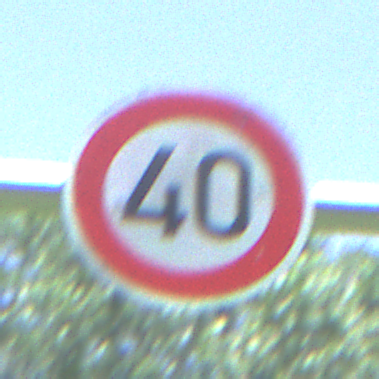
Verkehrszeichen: Geschwindigkeit40
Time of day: Midday
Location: Outdoor (Nature)
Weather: Clear
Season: Summer
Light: Natural